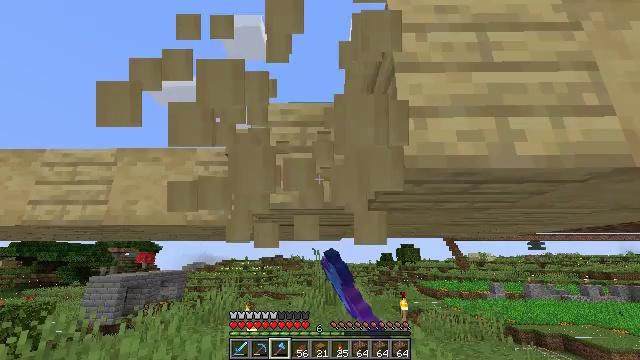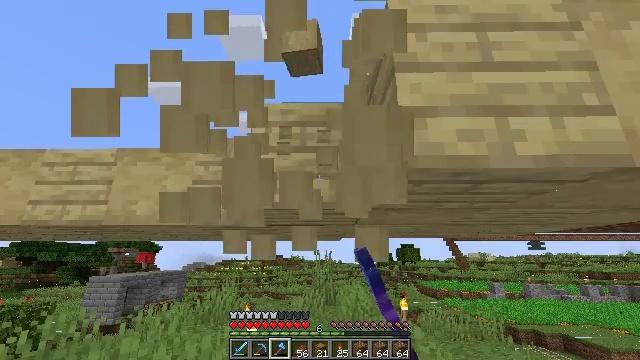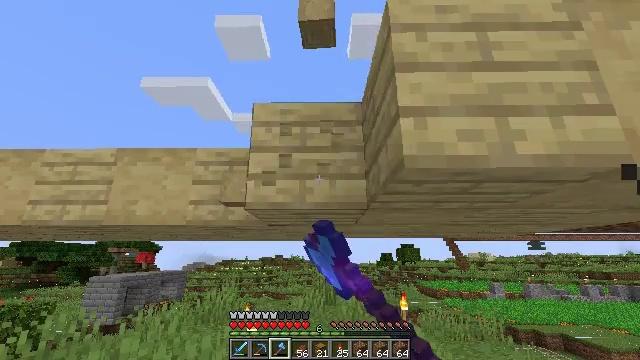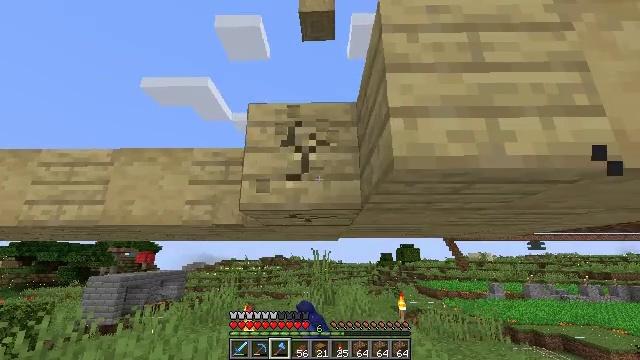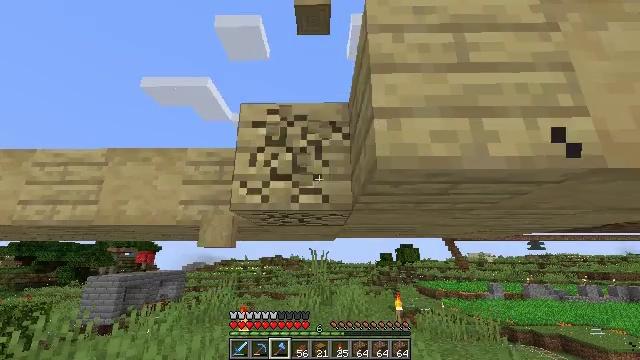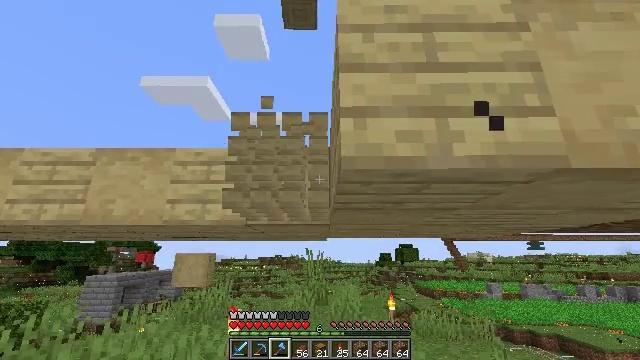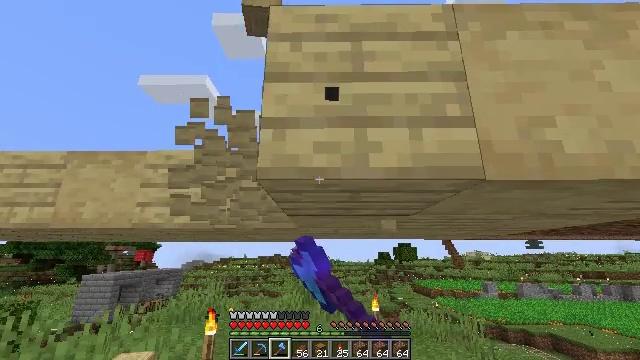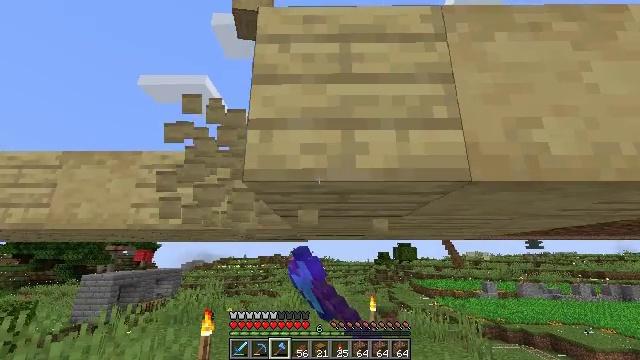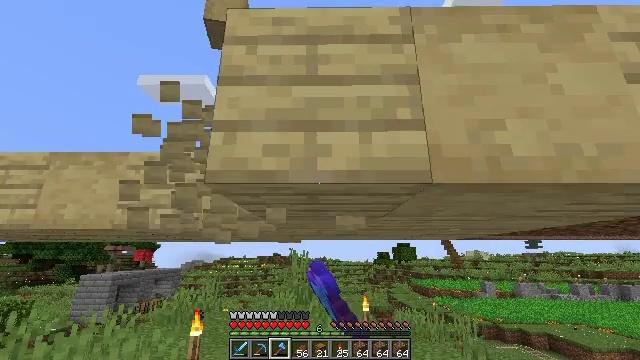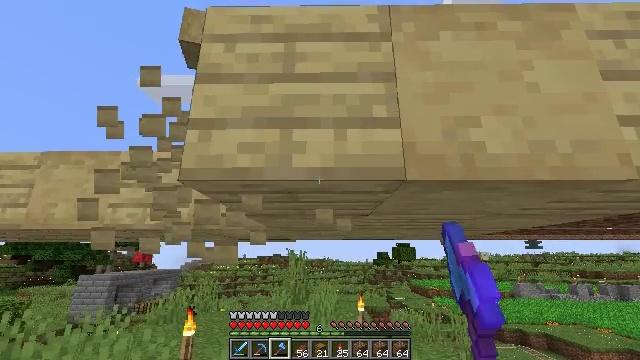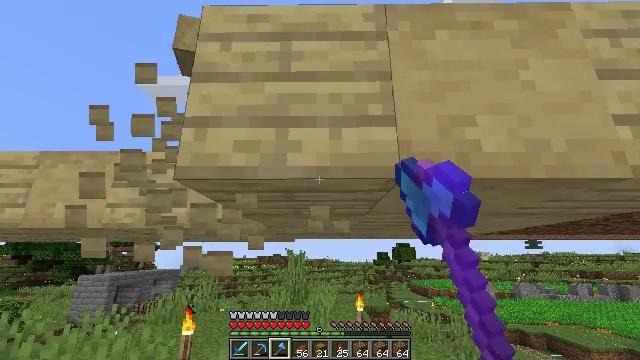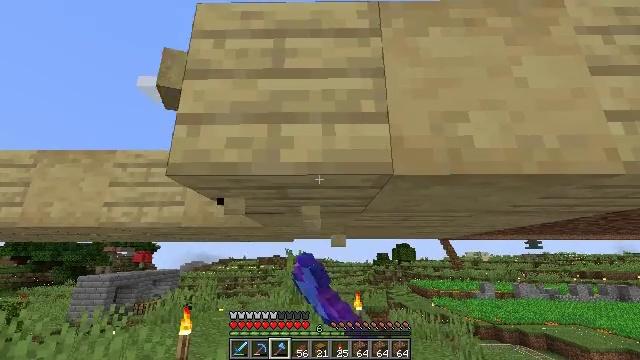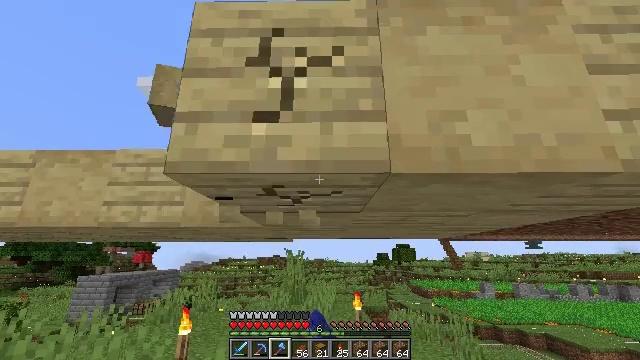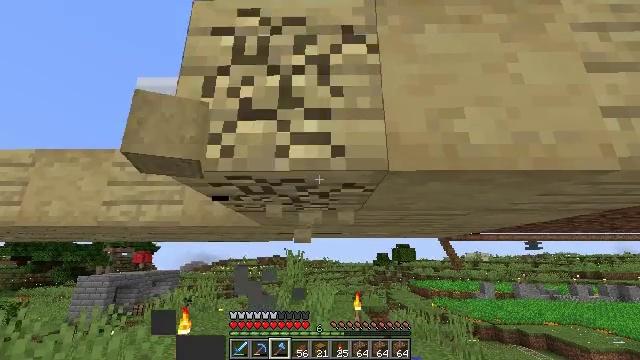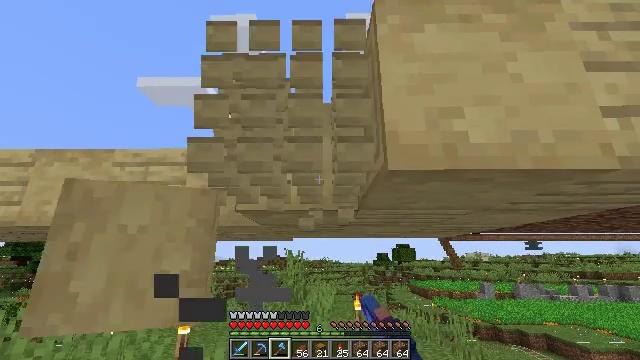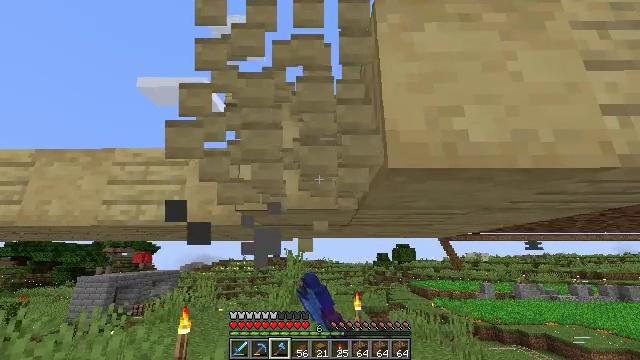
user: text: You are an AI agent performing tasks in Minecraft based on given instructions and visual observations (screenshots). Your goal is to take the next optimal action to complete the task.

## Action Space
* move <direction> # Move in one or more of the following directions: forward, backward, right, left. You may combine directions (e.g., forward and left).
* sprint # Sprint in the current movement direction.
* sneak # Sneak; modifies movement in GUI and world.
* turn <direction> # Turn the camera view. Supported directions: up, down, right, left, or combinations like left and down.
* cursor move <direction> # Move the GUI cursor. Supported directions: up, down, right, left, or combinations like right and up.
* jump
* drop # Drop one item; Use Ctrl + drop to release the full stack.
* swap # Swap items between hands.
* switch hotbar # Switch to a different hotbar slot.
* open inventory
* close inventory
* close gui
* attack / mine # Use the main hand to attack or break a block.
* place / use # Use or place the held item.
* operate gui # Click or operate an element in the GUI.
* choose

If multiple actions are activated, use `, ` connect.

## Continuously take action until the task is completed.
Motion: motion action
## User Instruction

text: Gather some birch planks.
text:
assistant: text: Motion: attack / mine
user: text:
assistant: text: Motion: attack / mine
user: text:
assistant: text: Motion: move right, attack / mine
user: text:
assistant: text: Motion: move right, attack / mine
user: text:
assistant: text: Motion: move right, attack / mine
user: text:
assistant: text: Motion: move right, attack / mine
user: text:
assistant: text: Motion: move right, attack / mine
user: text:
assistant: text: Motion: attack / mine
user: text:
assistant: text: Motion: attack / mine
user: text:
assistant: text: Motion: attack / mine
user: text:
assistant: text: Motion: attack / mine
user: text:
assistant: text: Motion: attack / mine
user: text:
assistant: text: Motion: attack / mine
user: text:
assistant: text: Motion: attack / mine
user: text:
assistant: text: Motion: attack / mine
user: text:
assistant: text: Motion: attack / mine
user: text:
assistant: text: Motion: attack / mine
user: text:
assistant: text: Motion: attack / mine
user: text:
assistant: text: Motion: attack / mine